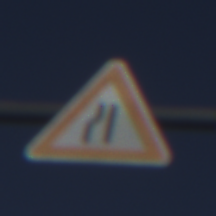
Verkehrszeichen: EinseitigVerengteFahrbahnLinks
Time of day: MorningAfternoon
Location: Outdoor (Nature)
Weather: PartlyCloudy
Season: NotSpecified
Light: Natural